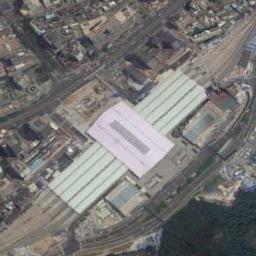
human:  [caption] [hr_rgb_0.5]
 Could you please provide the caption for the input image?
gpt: Many buildings are beside the railway station .

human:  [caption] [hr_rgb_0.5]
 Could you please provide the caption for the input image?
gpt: The railway station is next to some buildings and trees .

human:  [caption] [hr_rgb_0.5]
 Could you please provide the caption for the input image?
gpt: A well-equipped railway station in a crowded city .

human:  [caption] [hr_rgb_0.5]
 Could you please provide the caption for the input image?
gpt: The railway station has some railways and a big white building and a grove of trees is next to the railway station .

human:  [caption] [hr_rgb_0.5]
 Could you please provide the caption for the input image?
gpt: There are some buildings and green trees around the railway station .